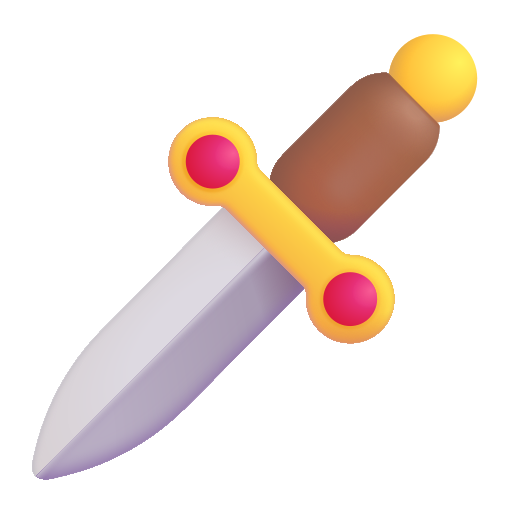
dagger color